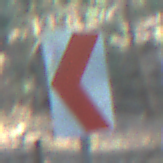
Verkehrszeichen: RichtungstafelnInKurvenKleinRechts
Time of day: MorningAfternoon
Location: Outdoor (Nature)
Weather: Clear
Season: NotSpecified
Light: Natural